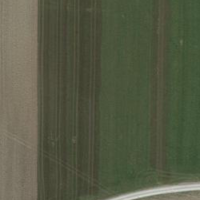
EUNIS habitat code: 52
Species observed at this site:
Capreolus capreolus